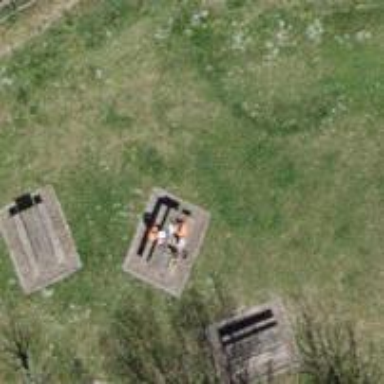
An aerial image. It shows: Picnic site popular for tourists.